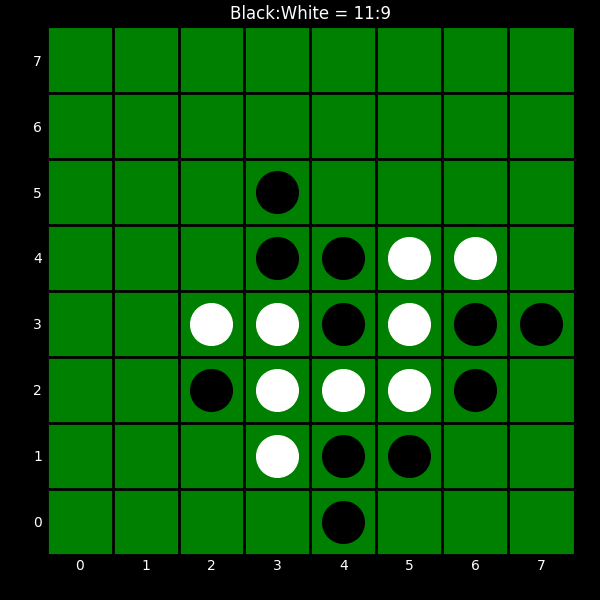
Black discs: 11
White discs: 9